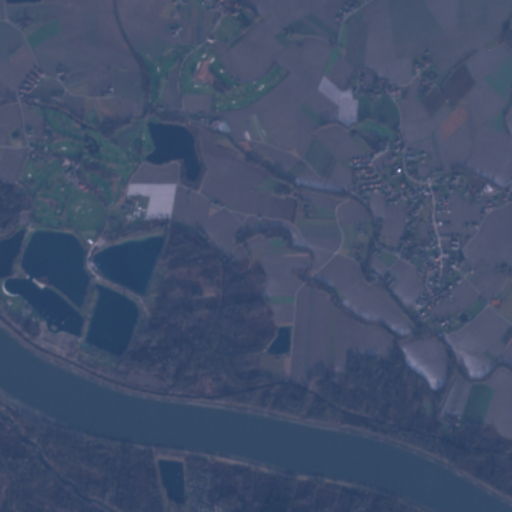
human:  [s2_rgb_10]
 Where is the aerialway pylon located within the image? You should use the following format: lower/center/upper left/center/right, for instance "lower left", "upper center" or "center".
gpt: The aerialway pylon is located in the center left of the image.
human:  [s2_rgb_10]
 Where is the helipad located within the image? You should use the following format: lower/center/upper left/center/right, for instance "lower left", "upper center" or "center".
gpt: The helipad is located in the center left of the image.
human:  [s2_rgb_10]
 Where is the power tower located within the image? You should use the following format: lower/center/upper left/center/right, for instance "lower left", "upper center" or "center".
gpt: The power tower is located in the upper right of the image.
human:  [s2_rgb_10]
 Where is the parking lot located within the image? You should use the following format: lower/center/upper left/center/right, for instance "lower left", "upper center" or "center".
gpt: There is no parking lot in the image.